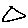
Label: triangle